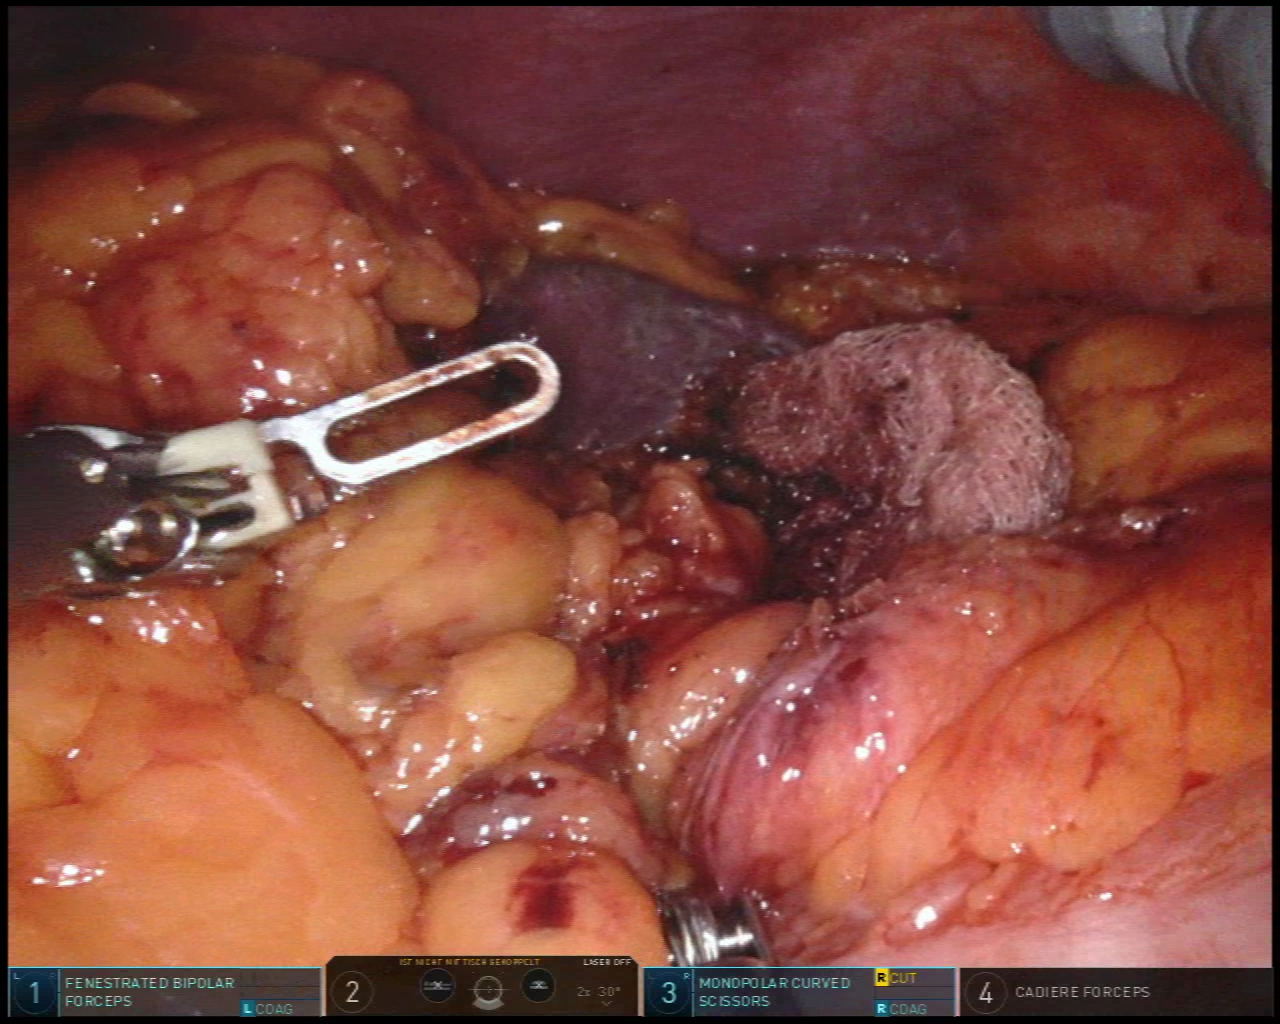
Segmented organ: spleen
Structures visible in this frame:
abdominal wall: yes
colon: yes
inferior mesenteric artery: no
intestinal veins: no
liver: no
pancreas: no
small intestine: no
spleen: yes
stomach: no
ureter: no
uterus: no
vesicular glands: no